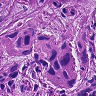
Metastatic tissue present: yes